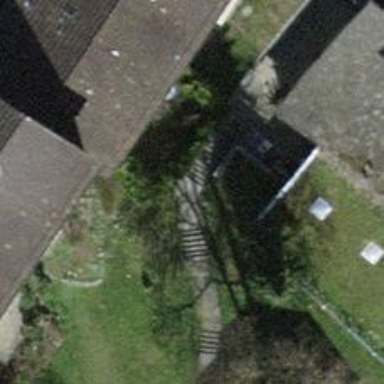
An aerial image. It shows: Road with steps.